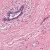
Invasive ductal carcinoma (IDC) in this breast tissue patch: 0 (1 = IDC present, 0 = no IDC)